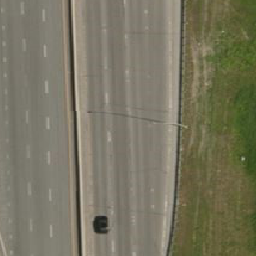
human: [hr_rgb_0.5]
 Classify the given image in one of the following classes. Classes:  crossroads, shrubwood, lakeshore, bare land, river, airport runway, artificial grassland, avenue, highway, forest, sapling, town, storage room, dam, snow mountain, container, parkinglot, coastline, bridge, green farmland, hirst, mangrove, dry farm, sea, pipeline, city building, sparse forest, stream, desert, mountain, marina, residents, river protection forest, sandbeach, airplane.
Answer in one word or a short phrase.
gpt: highway